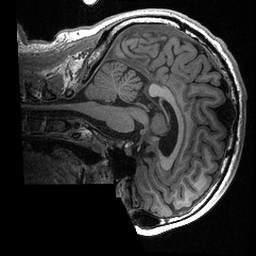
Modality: T1w
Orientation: sagittal
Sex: male
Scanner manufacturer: ge
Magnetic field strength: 3 T
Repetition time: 0.0064 s
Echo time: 0.00281 s